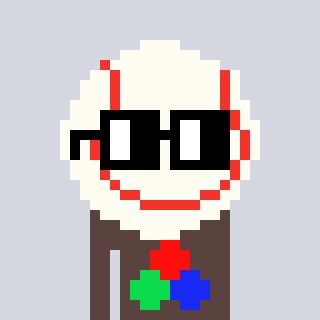
a pixel art character with square black glasses, a baseball ball-shaped head and a darkbrown-colored body on a cool background